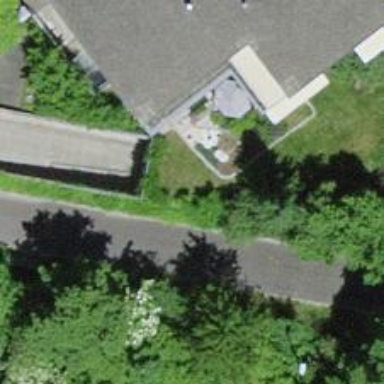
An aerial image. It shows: Group of garages.